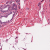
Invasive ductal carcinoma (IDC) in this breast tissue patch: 1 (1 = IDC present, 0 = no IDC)